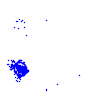
Particle: electron